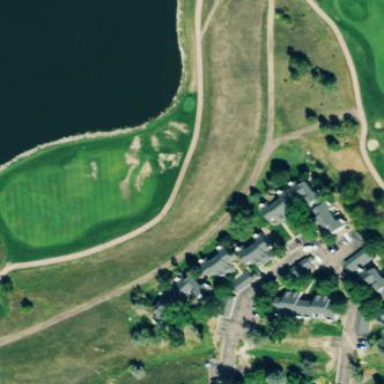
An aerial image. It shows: Grassy area designated as golf fairway.